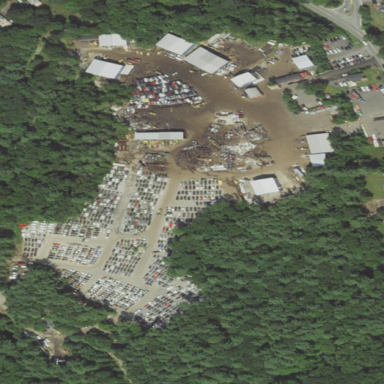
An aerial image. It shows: Industrial area designated as scrap yard.